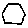
Label: hexagon